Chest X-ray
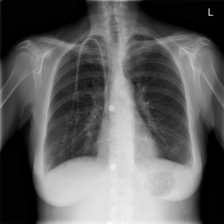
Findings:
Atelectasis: positive
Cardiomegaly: negative
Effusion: positive
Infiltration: negative
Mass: negative
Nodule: negative
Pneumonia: negative
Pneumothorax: negative
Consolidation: negative
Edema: positive
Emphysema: negative
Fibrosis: negative
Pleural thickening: negative
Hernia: negative